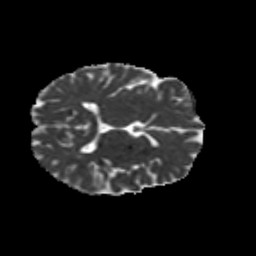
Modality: MD
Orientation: axial
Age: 40
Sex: male
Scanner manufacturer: siemens
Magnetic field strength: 3 T
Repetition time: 8.6 s
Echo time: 0.095 s